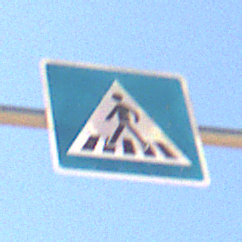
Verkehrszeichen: FussgaengerueberwegRechts
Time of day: Midday
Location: Outdoor (Nature)
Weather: Clear
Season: NotSpecified
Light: Natural